Field crop: tomato
Growth stage: 1
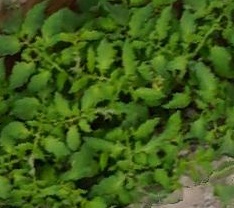
Species: tomato